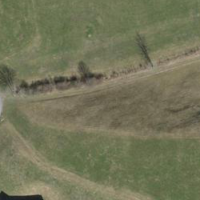
EUNIS habitat code: 24
Species observed at this site:
Prunus spinosa